The plot is a time-scale (wavelet) decomposition of a bearing vibration signal. Classify the bearing condition as one of: normal, inner_race, outer_race, ball.
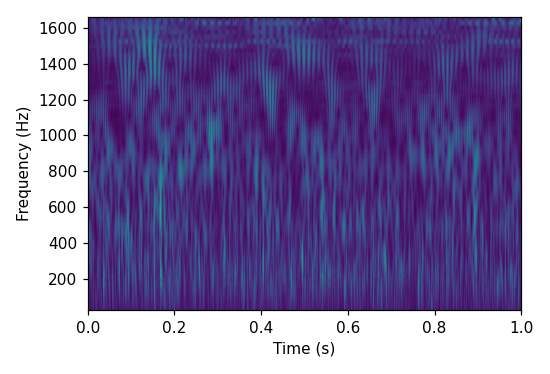
Answer: inner_race